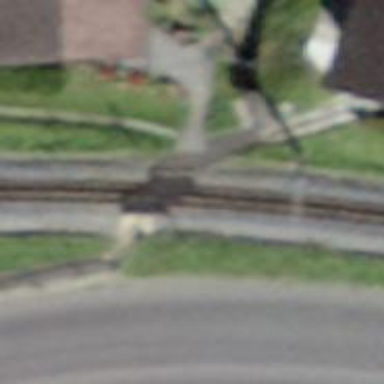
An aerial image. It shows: Railway crossing.